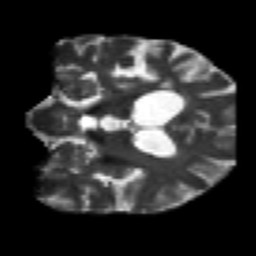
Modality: T2w
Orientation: coronal
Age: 56
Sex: male
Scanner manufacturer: siemens
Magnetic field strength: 3 T
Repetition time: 7.3 s
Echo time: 0.087 s